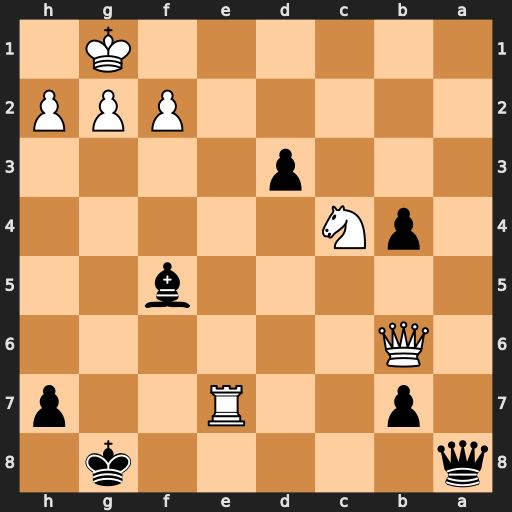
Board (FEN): q5k1/1p2R2p/1Q6/5b2/1pN5/3p4/5PPP/6K1
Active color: b
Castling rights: -
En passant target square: -
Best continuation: Qa1+ Re1 Qxe1#